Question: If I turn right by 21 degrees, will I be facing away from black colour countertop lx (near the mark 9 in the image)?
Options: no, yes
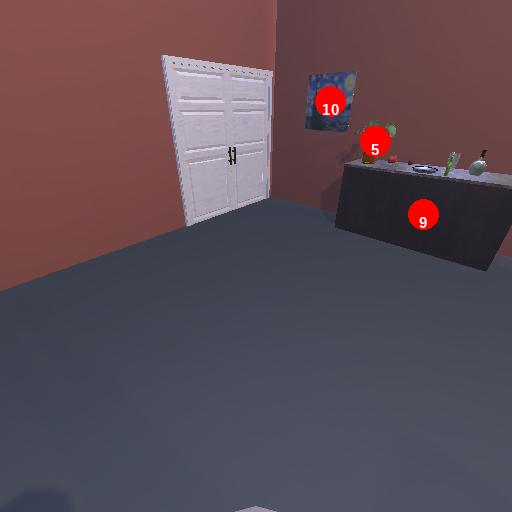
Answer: no